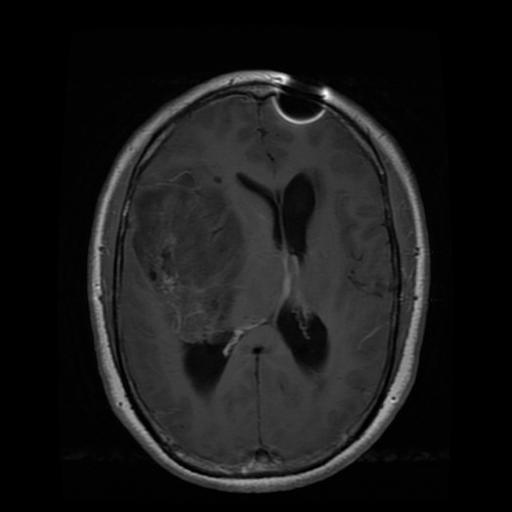
Label: glioma